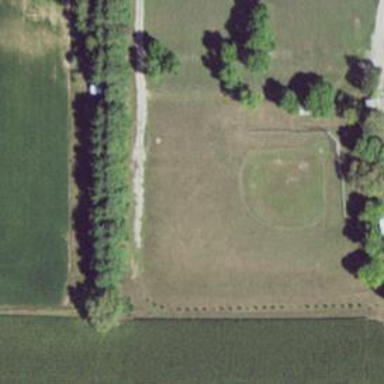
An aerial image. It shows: Baseball pitch for leisure land activities.